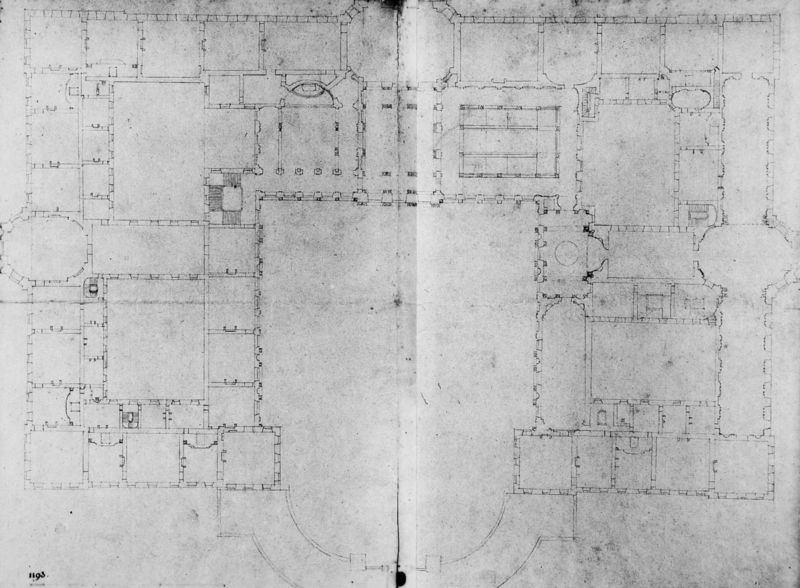
Titel: Grundriss 1.Stock - Projekt für die Würzburger Residenz
Künstler: Robert de Cotte
Standort: Paris
Institution: Bibliothèque Nationale, Cabinet des Estampes
Schlagwörter: dunkel, flügel, weiß, fenster, grau, hell, pfeiler, raum, schwarz, skizze, säule, säulen, tür, zeichnung, zimmer, anlage, gebäude, haus, park, parkanlage, schloss, weg, alt, wand, architektur, barock, innenraum, kirche, oval, garten, papier, bogen, türen, mauer, linien, hof, türe, weis, pilaster, saal, querformat, treppe, arches, architecture, church, columns, white, window, black, gray, interior, room, windows, symmetrie, floor, tor, anbau, foto, fotografie, bögen, wände, eingang, gang, innenhof, stütze, kloster, rechteck, palast, dom, linie, symmetrisch, scharz, schwarzweiß, reihe, bleistift, flur, räume, entwurf, altar, halbrund, karte, schwarzw, risalit, residenz, apsis, treppenhaus, konstruktion, building, kapelle, repräsentation, plan, entrance, drawing, paper, sketch, vierecke, bau, knick, höfe, door, riss, grundriss, bauwerk, kreuzgang, aufriss, profanbau, bauplan, aufteilung, flügelbau, raumfolge, schlossanlage, seitenflügel, design, doors, entwurd, erdgeschoss, würzburg, courtyard, floor plan, square, walls, kammern, vestibül, zeicnung, sections, construction, planung, plätze, zimmerflucht, säle, schleißheim, vestibule, geometric, map, pencil, choir, lines, shapes, stiege, raumflucht, wing, faded, cour d`honneur, dreiflügelbau, raumfluchten, cloister, architectural, blueprint, rooms, architeiktur, details, layout, smudge, crease, hallways, pzeichnung, grounds, walkways, altars, doords, innenhod, creas